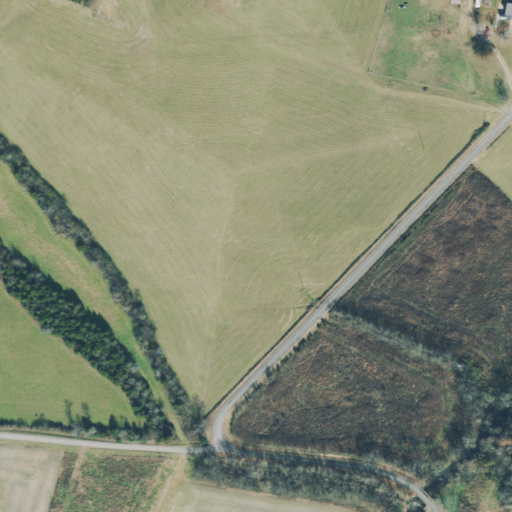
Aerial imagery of valley in Tennessee named Fanning Hollow containing pasture, open development, deciduous forest, low intensity development, and cultivated crops